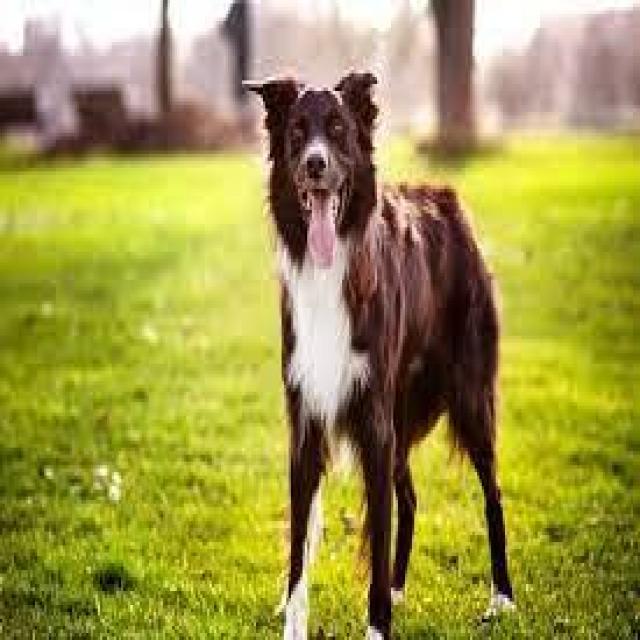
Healthy canine skin — no visible lesions, inflammation, or abnormalities. The skin and coat appear normal.